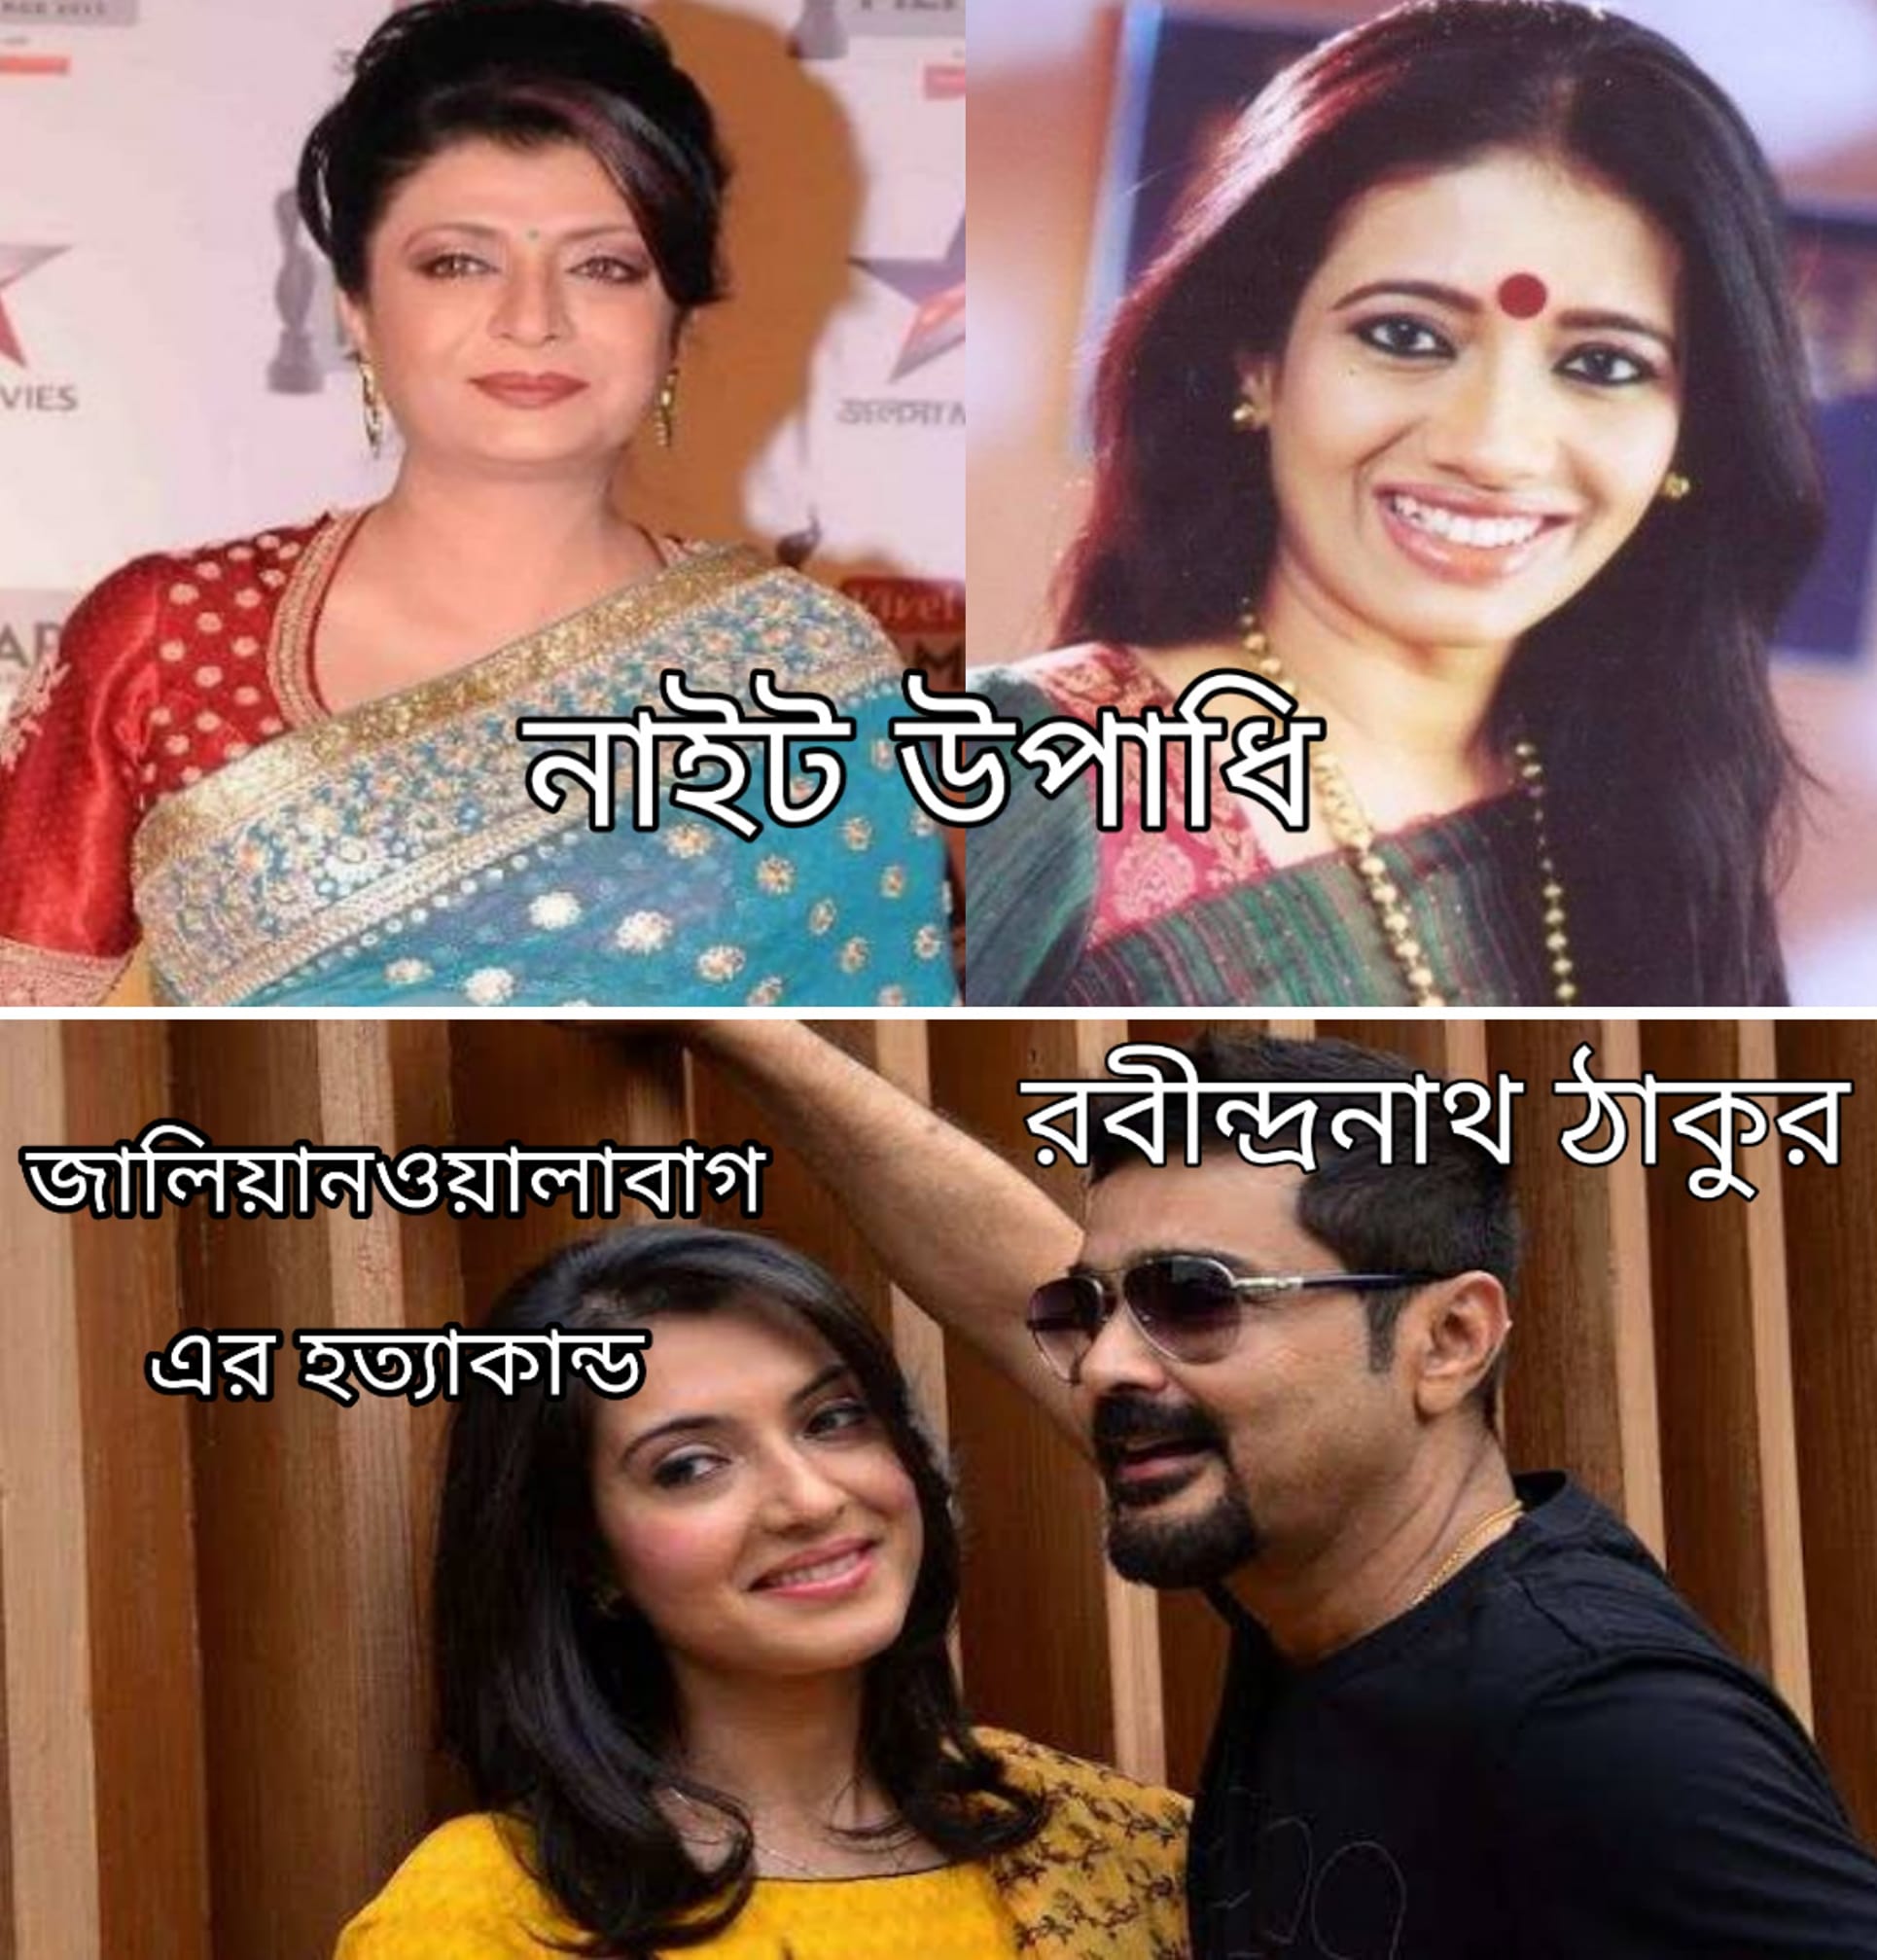
Caption:  নাইট উপাধি    জালিয়ানওয়ালাবাগ   এর হত্যাকান্ড     রবীন্দ্রনাথ ঠাকুর
Label: non-hate